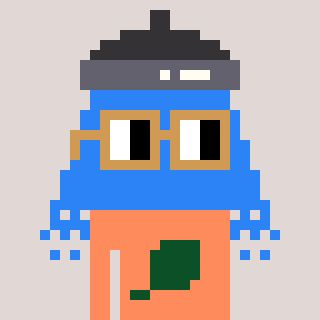
a pixel art character with square brown glasses, a shower-shaped head and a peachy-colored body on a warm background